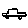
Label: car